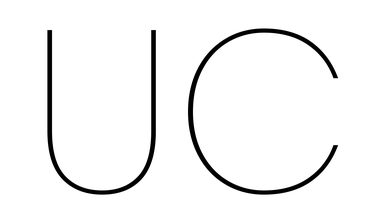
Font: Poppins-Thin